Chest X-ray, PA view. Patient: 36 years old, sex M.
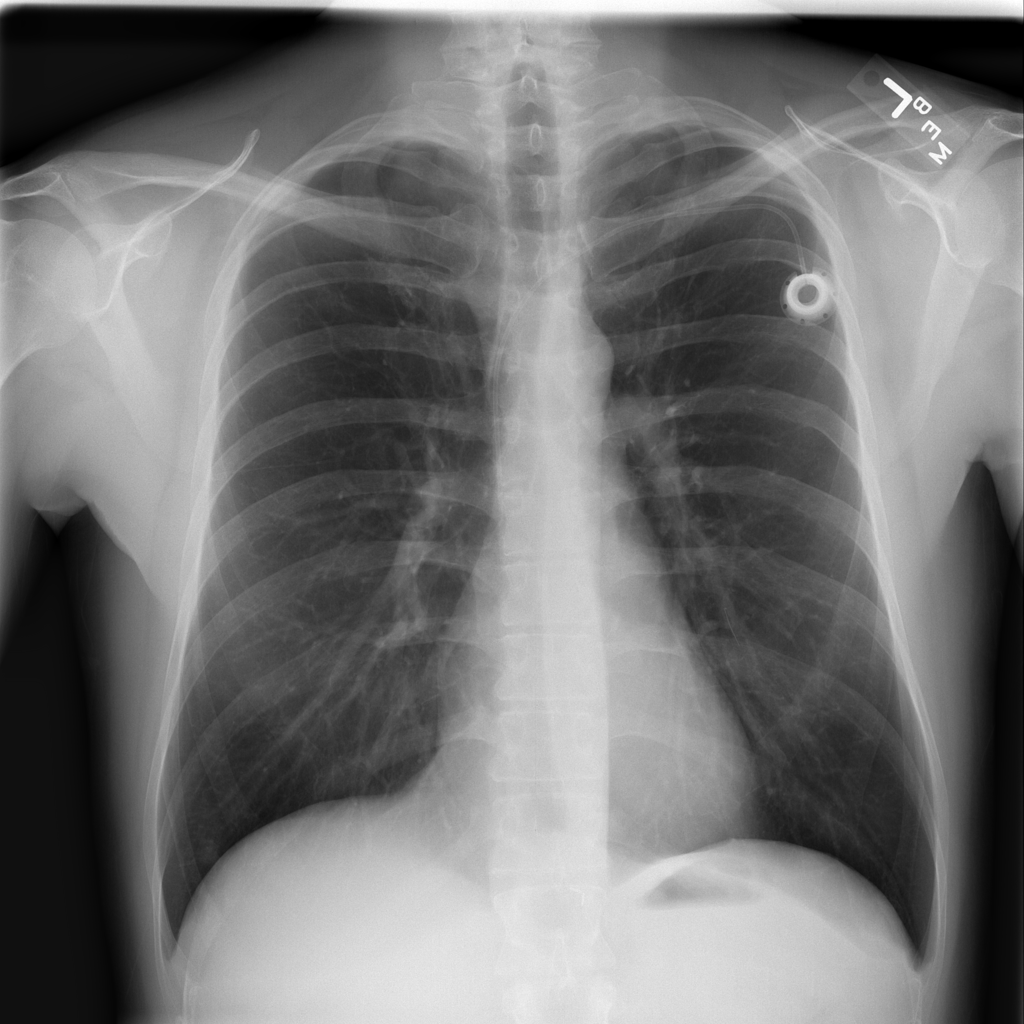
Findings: No Finding